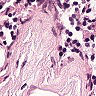
Metastatic tissue present: no